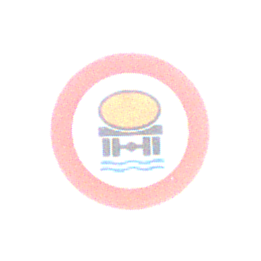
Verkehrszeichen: VerbotFahrzeugeWassergefaehrdenderLadung
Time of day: SunriseSunset
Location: Outdoor (Nature)
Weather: PartlyCloudy
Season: NotSpecified
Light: Natural